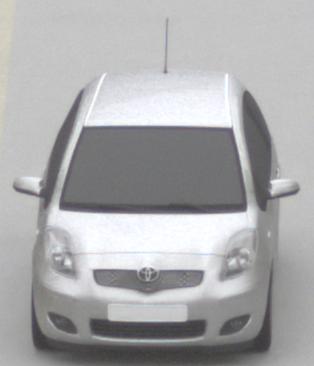
Make: Toyota
Model: Yaris 1.0
Detailed model: Yaris (XP13)
Model produced from: 2011/10
Model produced until: 2014/08
Doors: 3
Color: white
Road condition: dry road
Daytime: midday
Contrast: low contrast